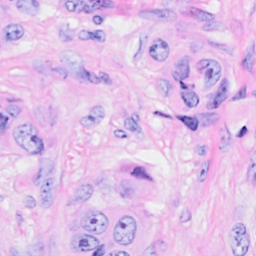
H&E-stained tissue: Breast